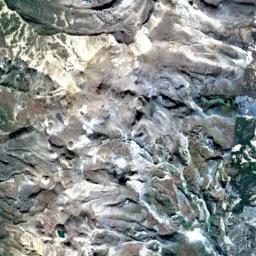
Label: snowberg